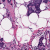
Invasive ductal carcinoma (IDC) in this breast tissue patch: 1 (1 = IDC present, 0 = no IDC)